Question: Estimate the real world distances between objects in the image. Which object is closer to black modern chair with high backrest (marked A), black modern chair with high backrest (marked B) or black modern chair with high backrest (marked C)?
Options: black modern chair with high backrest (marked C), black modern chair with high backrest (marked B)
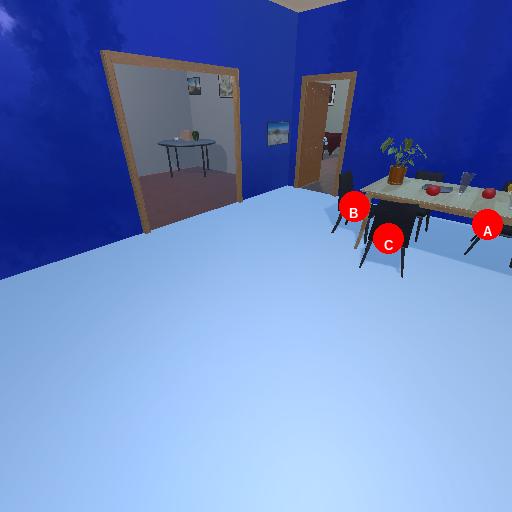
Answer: black modern chair with high backrest (marked C)